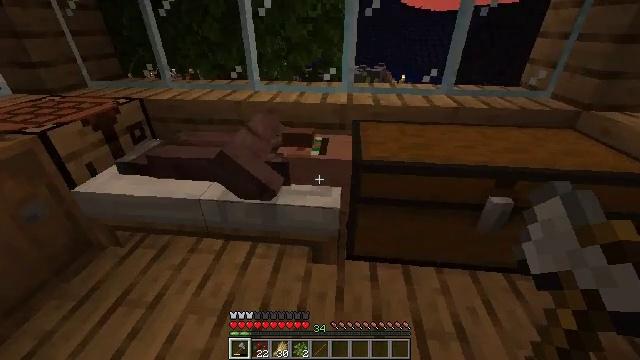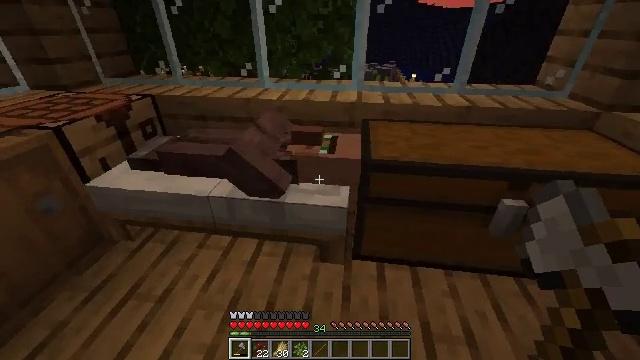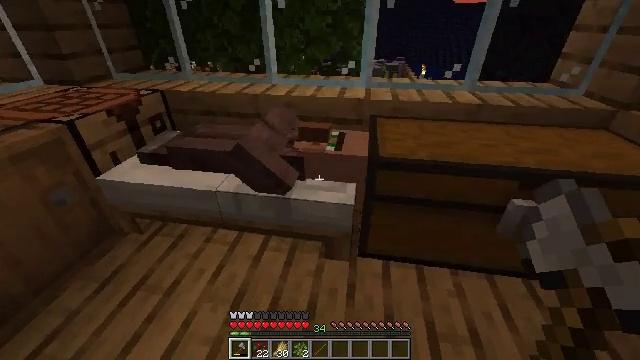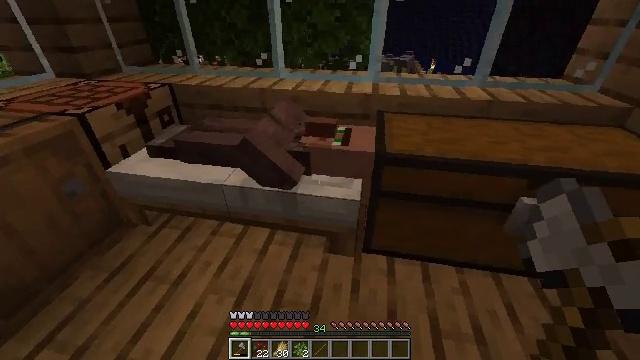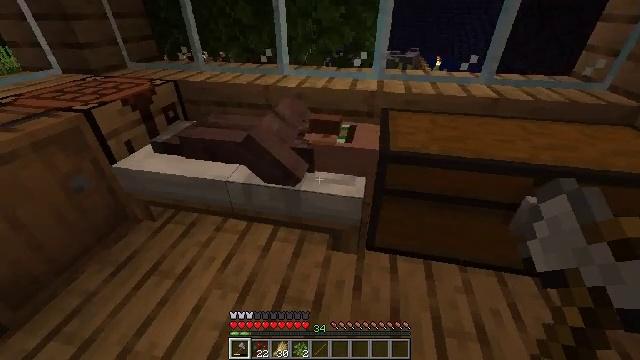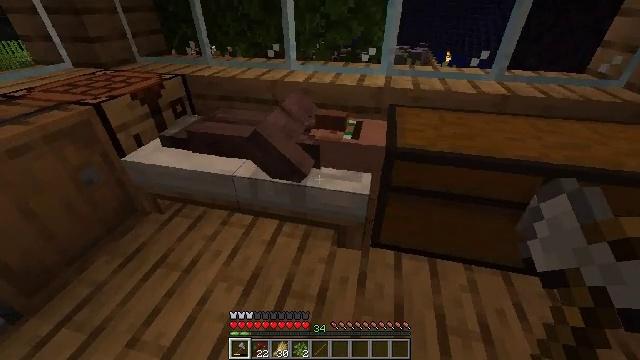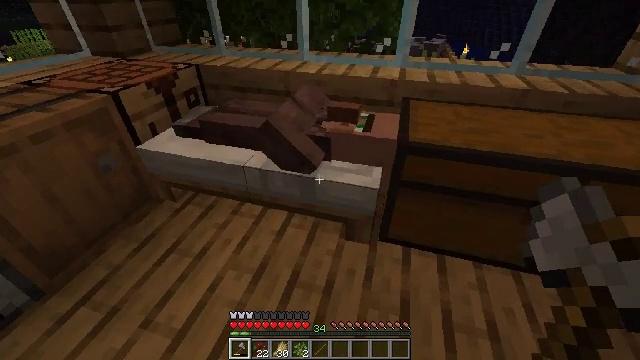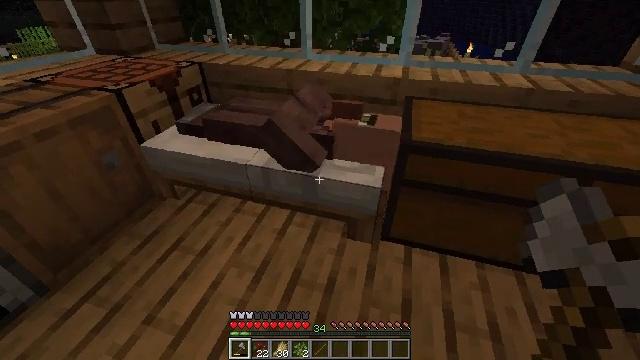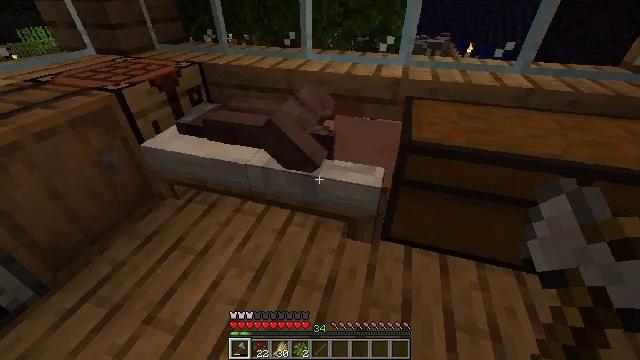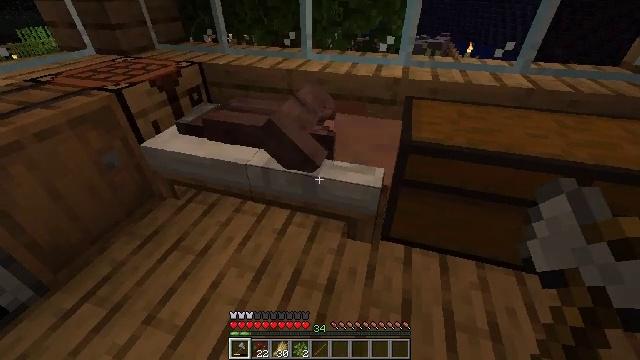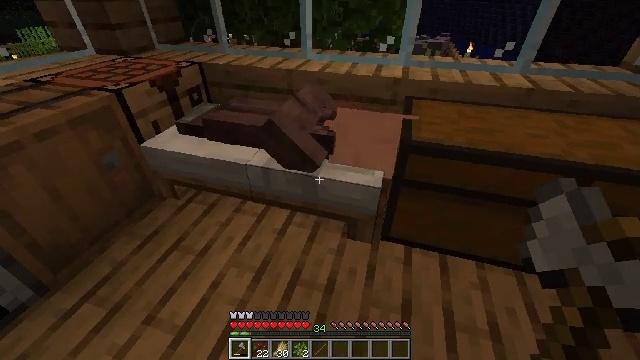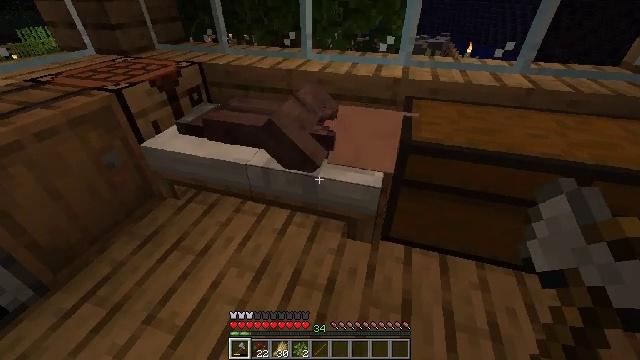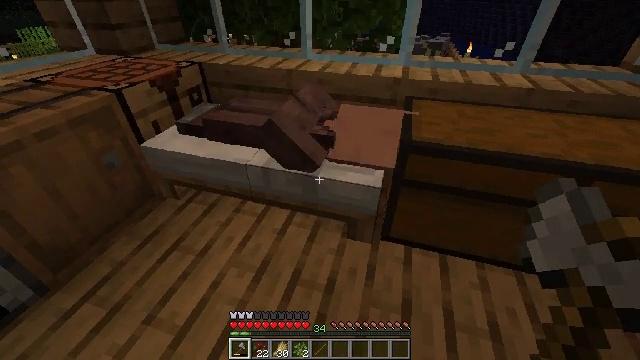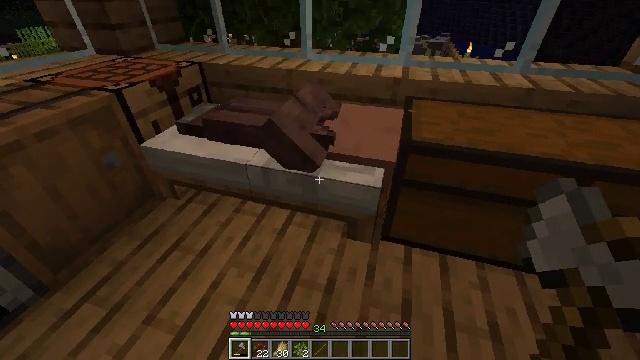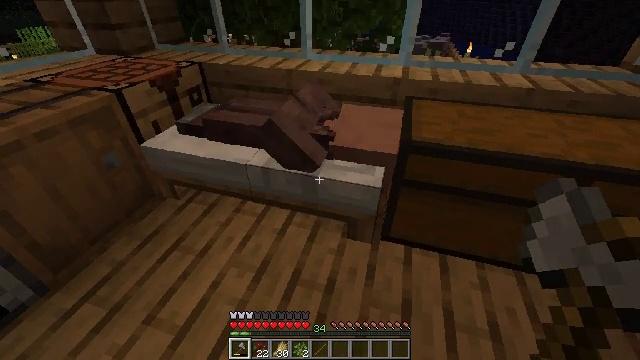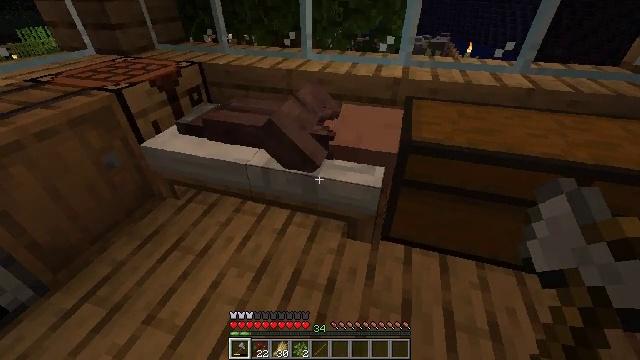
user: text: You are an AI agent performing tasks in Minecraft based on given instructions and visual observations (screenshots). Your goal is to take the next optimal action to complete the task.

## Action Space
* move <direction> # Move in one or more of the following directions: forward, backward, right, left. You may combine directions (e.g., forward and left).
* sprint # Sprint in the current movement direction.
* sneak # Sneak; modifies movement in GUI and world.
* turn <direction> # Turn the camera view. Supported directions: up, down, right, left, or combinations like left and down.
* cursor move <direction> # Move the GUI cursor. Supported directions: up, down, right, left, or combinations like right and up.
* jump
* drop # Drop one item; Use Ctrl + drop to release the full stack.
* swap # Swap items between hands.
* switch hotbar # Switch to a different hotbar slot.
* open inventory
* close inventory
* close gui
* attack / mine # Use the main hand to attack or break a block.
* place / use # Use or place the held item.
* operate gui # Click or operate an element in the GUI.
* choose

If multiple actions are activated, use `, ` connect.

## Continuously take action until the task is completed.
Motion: motion action
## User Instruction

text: Recycle the loom from its place.
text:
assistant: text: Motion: turn left
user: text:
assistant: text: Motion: turn left
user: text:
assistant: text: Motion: turn left and down
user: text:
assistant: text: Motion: no_op
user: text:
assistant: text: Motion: turn left
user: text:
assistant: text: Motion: turn left and down
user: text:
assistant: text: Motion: no_op
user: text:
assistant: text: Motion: no_op
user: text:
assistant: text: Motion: no_op
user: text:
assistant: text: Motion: no_op
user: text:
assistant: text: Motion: no_op
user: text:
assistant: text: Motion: no_op
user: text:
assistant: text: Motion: no_op
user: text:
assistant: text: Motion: no_op
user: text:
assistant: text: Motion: use / place
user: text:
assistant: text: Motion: use / place
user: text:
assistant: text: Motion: use / place
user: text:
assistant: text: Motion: no_op
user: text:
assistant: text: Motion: no_op
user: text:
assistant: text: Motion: no_op
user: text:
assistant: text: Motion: no_op
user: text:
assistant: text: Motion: no_op
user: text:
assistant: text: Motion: no_op
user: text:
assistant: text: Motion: no_op
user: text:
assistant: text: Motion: no_op
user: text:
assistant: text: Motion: no_op
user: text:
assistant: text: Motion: no_op
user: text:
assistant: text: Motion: use / place
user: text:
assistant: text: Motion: use / place
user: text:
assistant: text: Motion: use / place